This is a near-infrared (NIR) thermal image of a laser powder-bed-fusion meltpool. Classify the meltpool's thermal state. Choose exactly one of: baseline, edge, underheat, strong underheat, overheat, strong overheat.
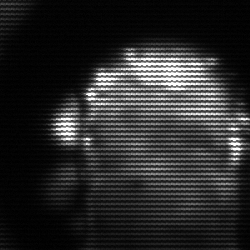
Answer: baseline